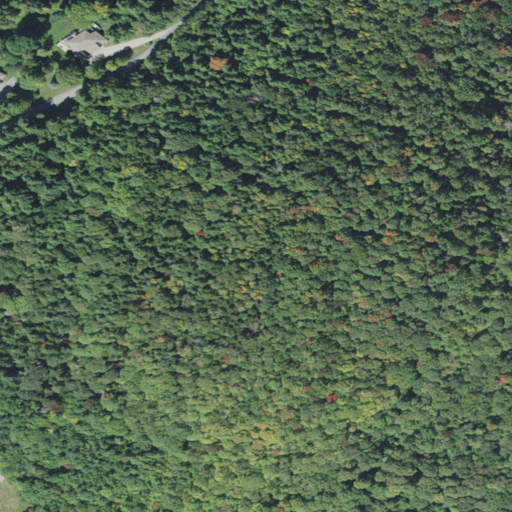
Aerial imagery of mountain in Vermont named Double Top Mountain containing mixed forest, deciduous forest, evergreen forest, open development, low intensity development, and pasture